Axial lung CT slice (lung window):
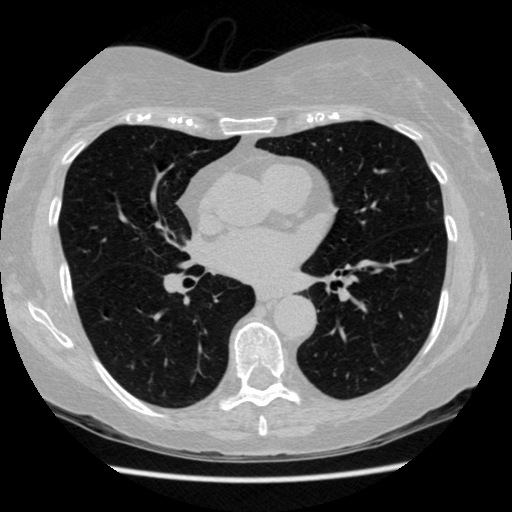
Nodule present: no